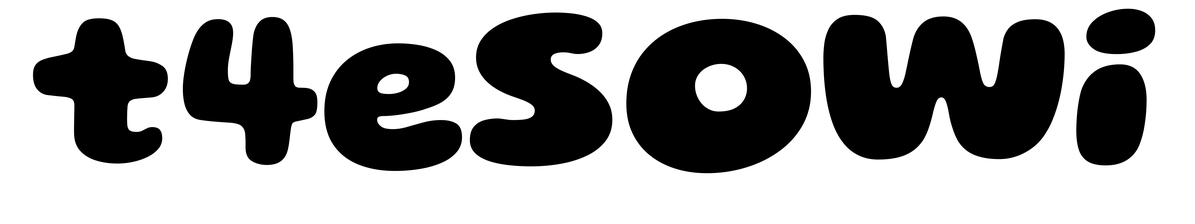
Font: Gluten_ExtraBold